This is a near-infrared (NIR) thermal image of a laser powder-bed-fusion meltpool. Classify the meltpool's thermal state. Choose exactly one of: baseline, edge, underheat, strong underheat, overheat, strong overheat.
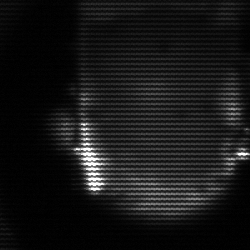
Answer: baseline